Question: I am having some problems dealing with Excel and pentaho (I guess due to my 0 experience with these tools...).
Having the following data set:
'''
Interaction date interaction_name
21/08/13 course view
21/08/13 course view
21/08/13 forum view forum
21/08/13 course view
21/08/13 course view
21/08/13 course view
22/08/13 forum view forum
22/08/13 course view
22/08/13 forum view forum
22/08/13 user view all
22/08/13 user view
22/08/13 blog view
22/08/13 user view all
'''
I would like to represent that on the 21/08/2013 there has been 4 course views and 1 forum view, on 22/08/2013 2 forum views, 1 course view, 3 user view all... and so on.
That is (from the SQL perspective) kind of a count in a double group by. First group by date, then group by interaction and count them. The correct SQL query could also help me.
I just cant figure out how to make it. I tried with excel and with pentaho, but seems that I am missing something...
Any help would be really apreciated! Thanks
My report in pentaho so far: Already tried with aggregation count, but it counts every interaction, without making any difference among them.

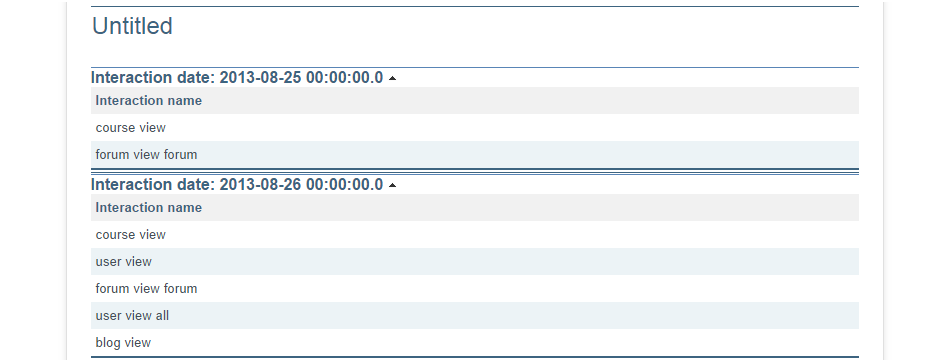
Answer: As @Marcus Rickert asked, you didn't specified data source, but I will suppose that is some SQL like database because you asked for right SQL query.
This one:
'''
SELECT Interaction_date, Interaction_name, count(Interaction_name) from your_table group by Interaction_date,Interaction_name order by Interaction_date asc;
'''
It will produce:
'''
Interaction_date Interaction_name count
---------------------------------------------
21/08/13 course view 5
21/08/13 forum view forum 1
22/08/13 forum view forum 2
22/08/13 course view 1
22/08/13 user view all 2
22/08/13 user view 1
22/08/13 blog view 1
'''
Now, you can put it in Pentaho Report Designer and group by (inside Report Designer) by Interaction_date.